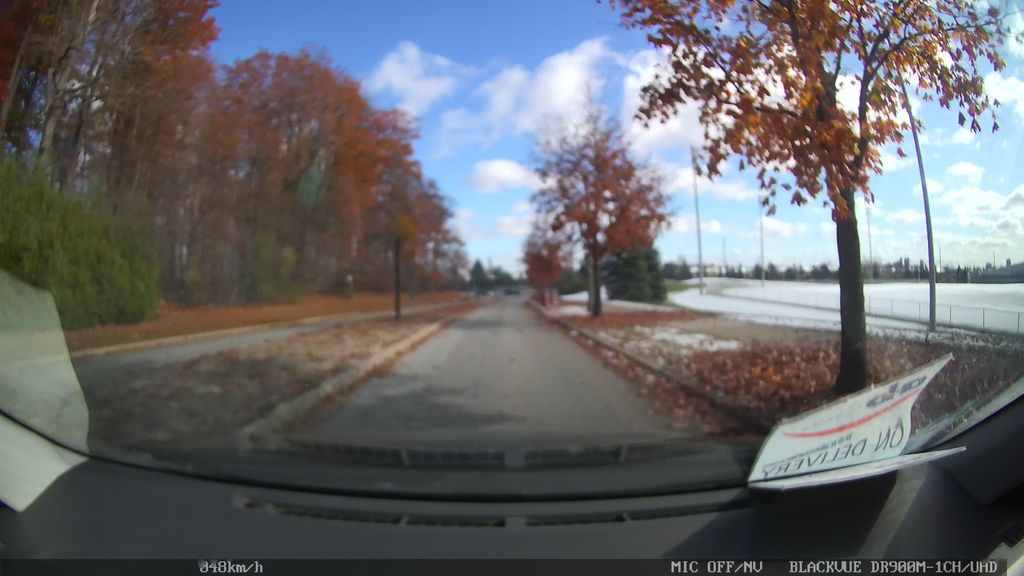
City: toronto